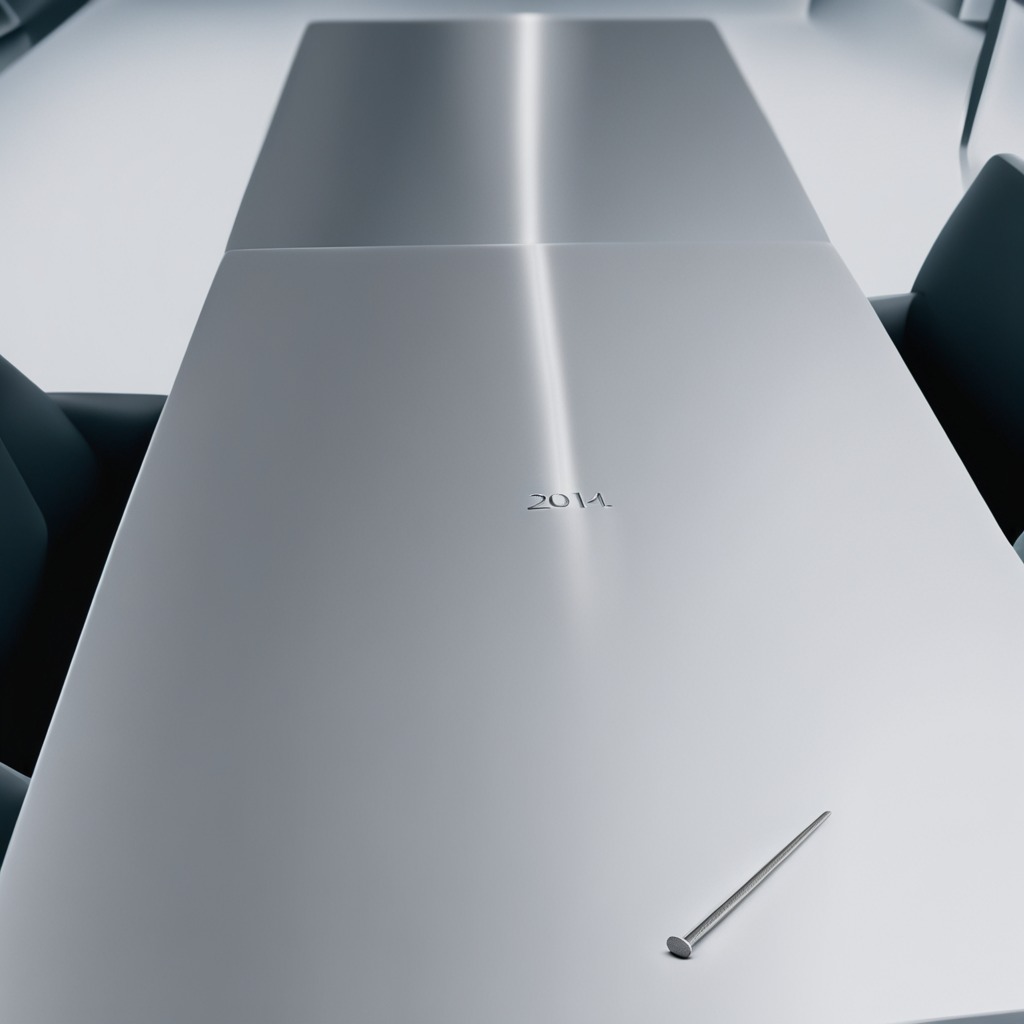
A stainless steel table with an iron nail lying on it.